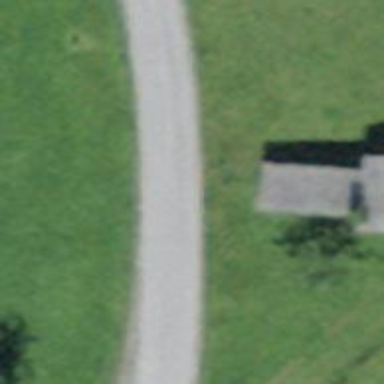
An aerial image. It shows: Unclassified road.